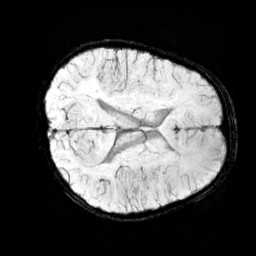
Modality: minIP
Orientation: axial
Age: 10
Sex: male
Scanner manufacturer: siemens
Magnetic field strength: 3 T
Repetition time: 0.027 s
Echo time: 0.02 s